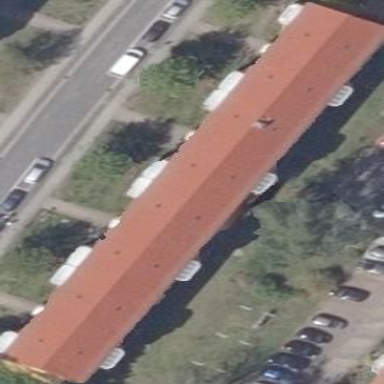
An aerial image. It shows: Building with gabled roof.